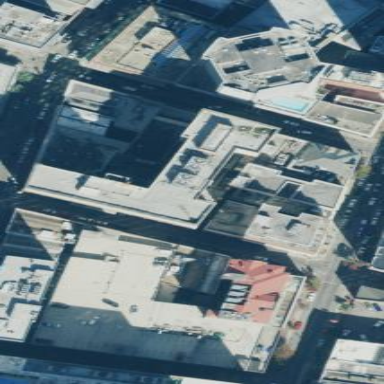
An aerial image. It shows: Hotel building.